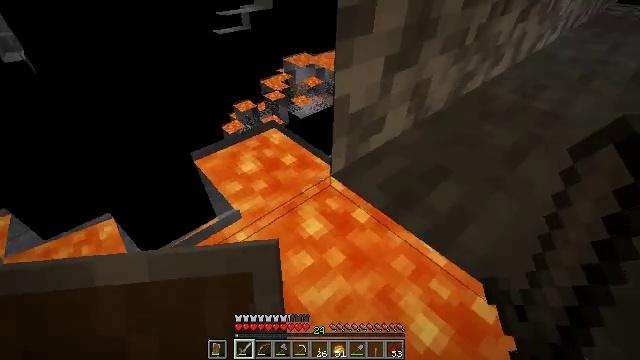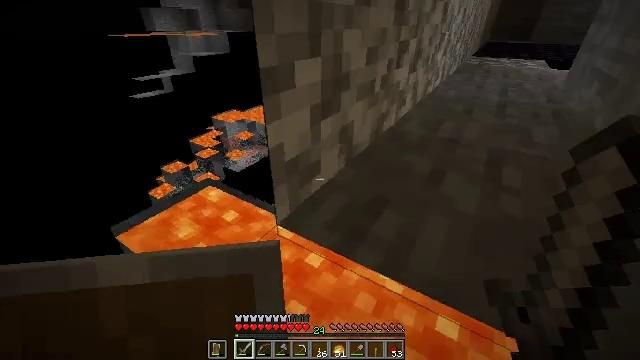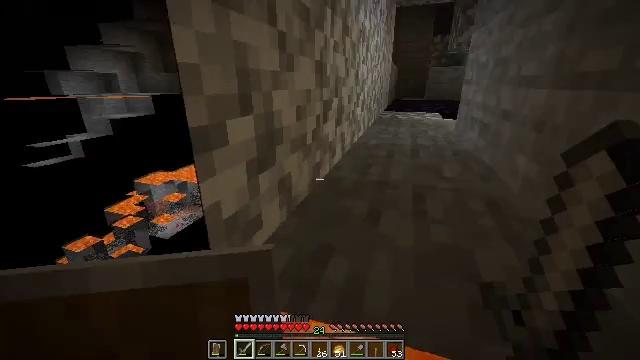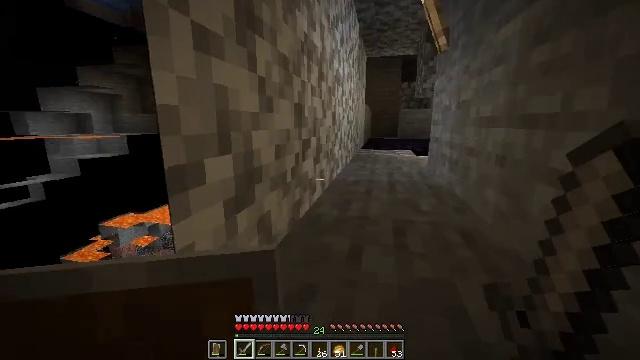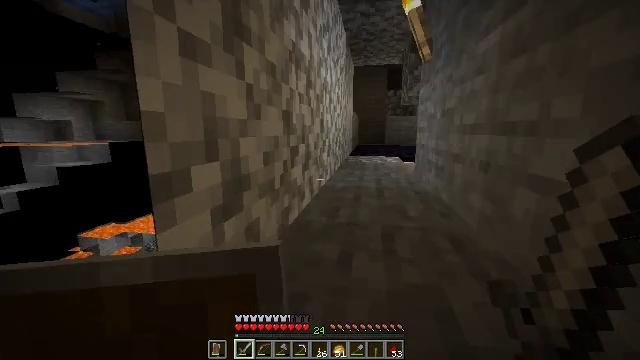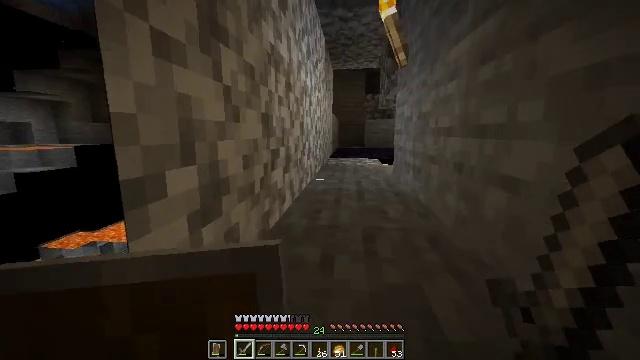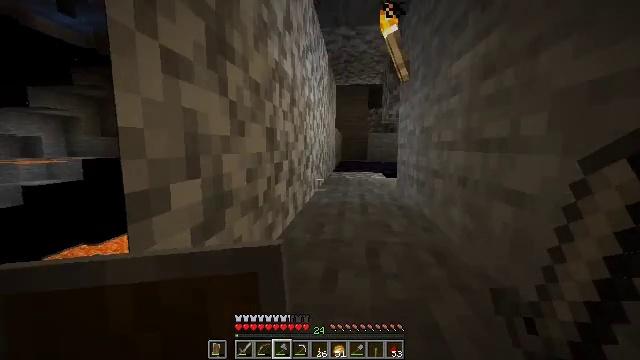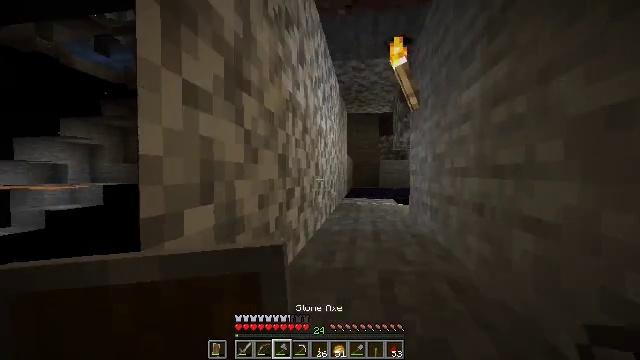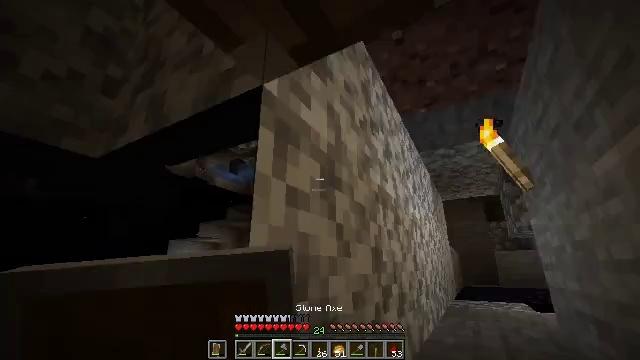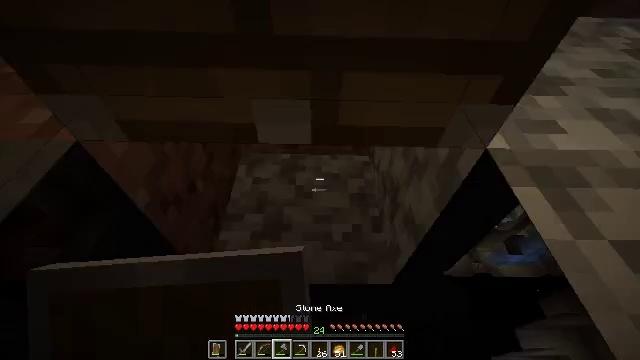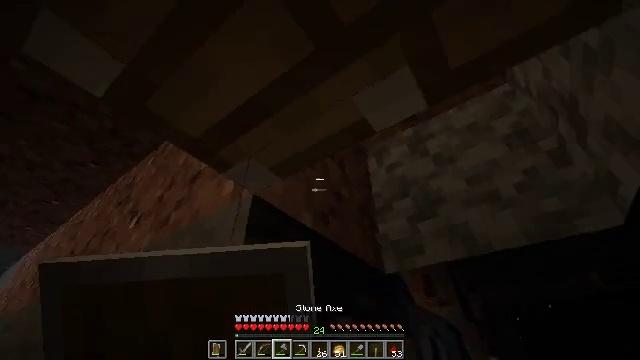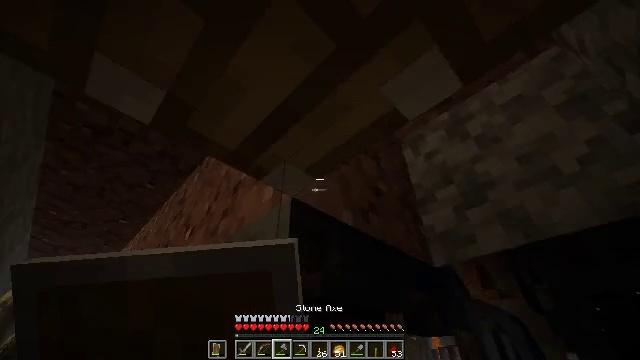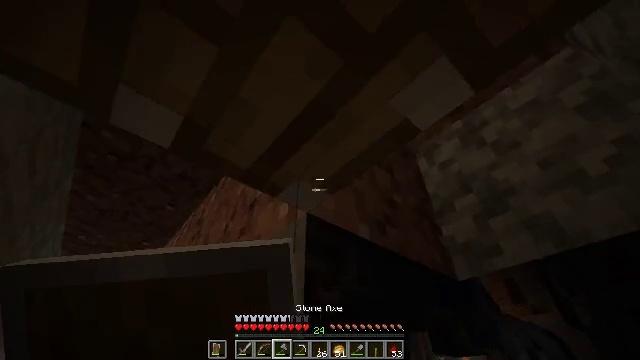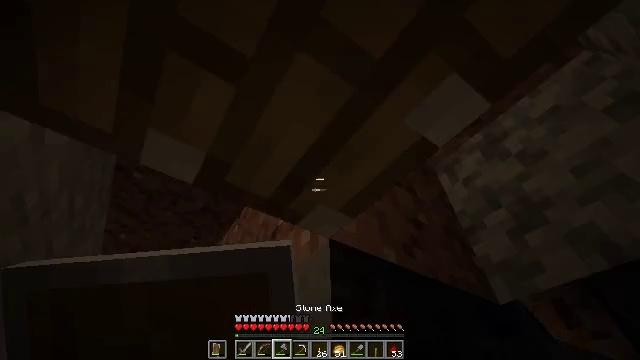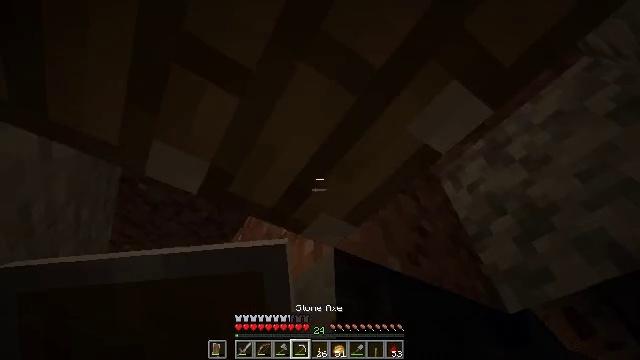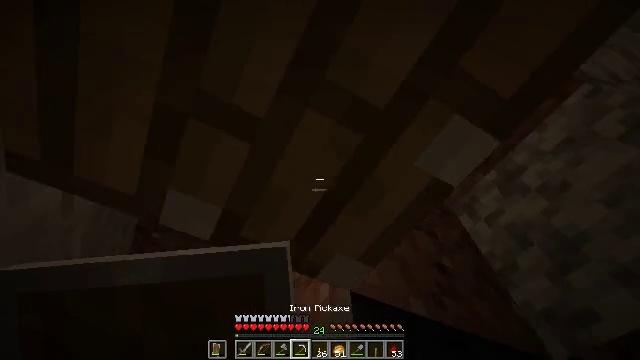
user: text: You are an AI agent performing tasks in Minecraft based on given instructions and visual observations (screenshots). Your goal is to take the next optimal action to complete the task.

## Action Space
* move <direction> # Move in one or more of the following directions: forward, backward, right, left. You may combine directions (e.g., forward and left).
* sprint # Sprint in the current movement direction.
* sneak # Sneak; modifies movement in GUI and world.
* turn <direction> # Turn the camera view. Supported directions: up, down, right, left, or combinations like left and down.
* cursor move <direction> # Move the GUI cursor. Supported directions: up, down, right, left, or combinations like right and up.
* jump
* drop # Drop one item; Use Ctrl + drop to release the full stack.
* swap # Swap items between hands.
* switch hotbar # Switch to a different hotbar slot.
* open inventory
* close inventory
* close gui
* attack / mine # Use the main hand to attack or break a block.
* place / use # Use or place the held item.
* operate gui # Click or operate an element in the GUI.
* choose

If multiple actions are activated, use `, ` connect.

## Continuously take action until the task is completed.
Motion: motion action
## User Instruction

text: Detach the piston head.
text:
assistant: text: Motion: turn right and up
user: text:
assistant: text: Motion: turn right and up
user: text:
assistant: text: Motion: turn right and up
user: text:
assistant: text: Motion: turn right and up
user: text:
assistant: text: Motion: turn right
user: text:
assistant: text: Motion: turn up, switch to hotbar 3
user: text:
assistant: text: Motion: turn left and up, switch to hotbar 3
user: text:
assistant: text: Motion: turn left and up
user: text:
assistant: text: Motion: turn left and up
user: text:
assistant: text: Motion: turn left and down
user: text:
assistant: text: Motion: turn left
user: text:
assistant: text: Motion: turn left and up
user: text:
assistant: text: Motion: turn left and up
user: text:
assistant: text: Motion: turn left and up, switch to hotbar 4
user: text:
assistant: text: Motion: turn left and up, switch to hotbar 4
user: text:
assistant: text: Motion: turn left and up
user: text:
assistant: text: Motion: attack / mine
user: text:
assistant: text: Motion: turn left, attack / mine
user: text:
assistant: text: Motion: attack / mine
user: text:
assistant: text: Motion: turn up, attack / mine
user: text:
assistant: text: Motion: attack / mine
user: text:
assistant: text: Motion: turn left and up, attack / mine
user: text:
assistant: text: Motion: turn left and up, attack / mine
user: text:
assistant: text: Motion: attack / mine
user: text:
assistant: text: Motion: attack / mine
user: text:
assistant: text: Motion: attack / mine
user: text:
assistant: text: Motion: attack / mine
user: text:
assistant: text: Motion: attack / mine
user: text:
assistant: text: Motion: attack / mine
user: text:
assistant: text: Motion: attack / mine